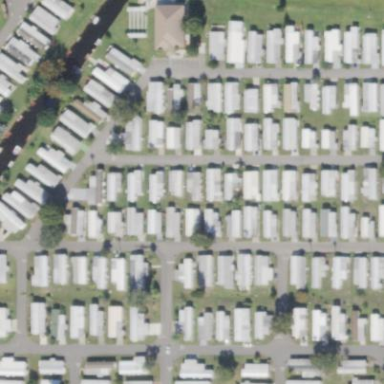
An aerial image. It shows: Residential area designated as trailer park.